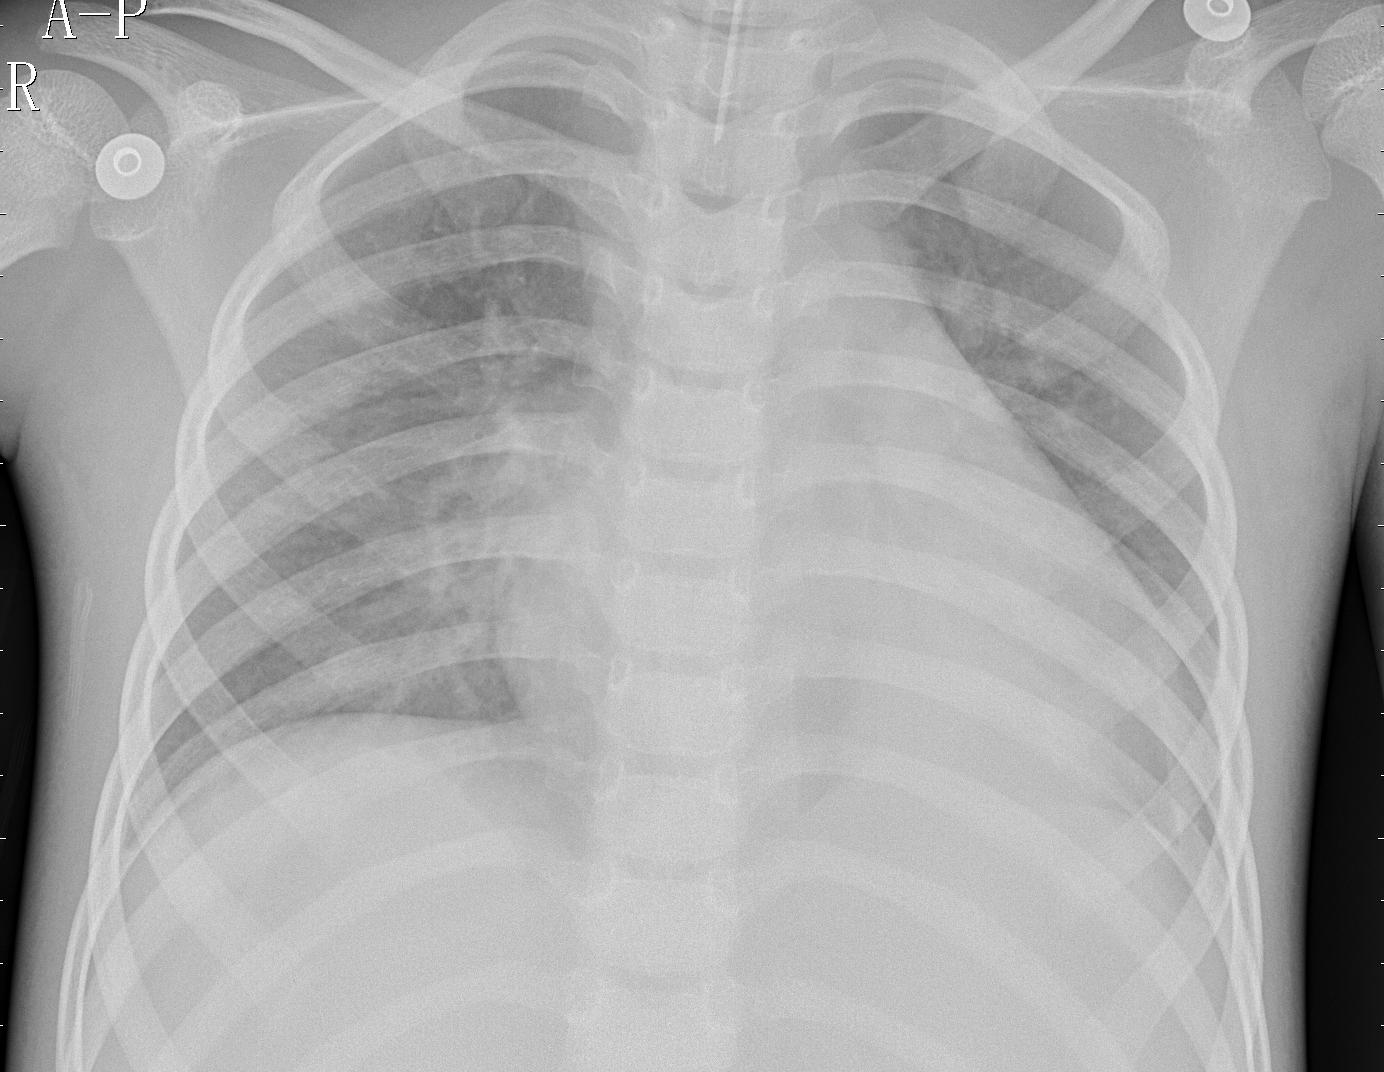
Diagnosis: PNEUMONIA